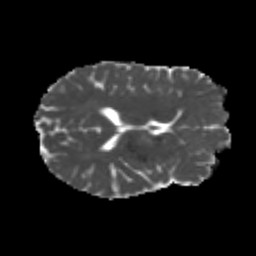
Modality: MD
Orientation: axial
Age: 20
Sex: female
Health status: healthy
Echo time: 0.074 s